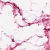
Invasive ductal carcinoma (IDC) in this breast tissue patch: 0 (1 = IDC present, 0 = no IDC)